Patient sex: F
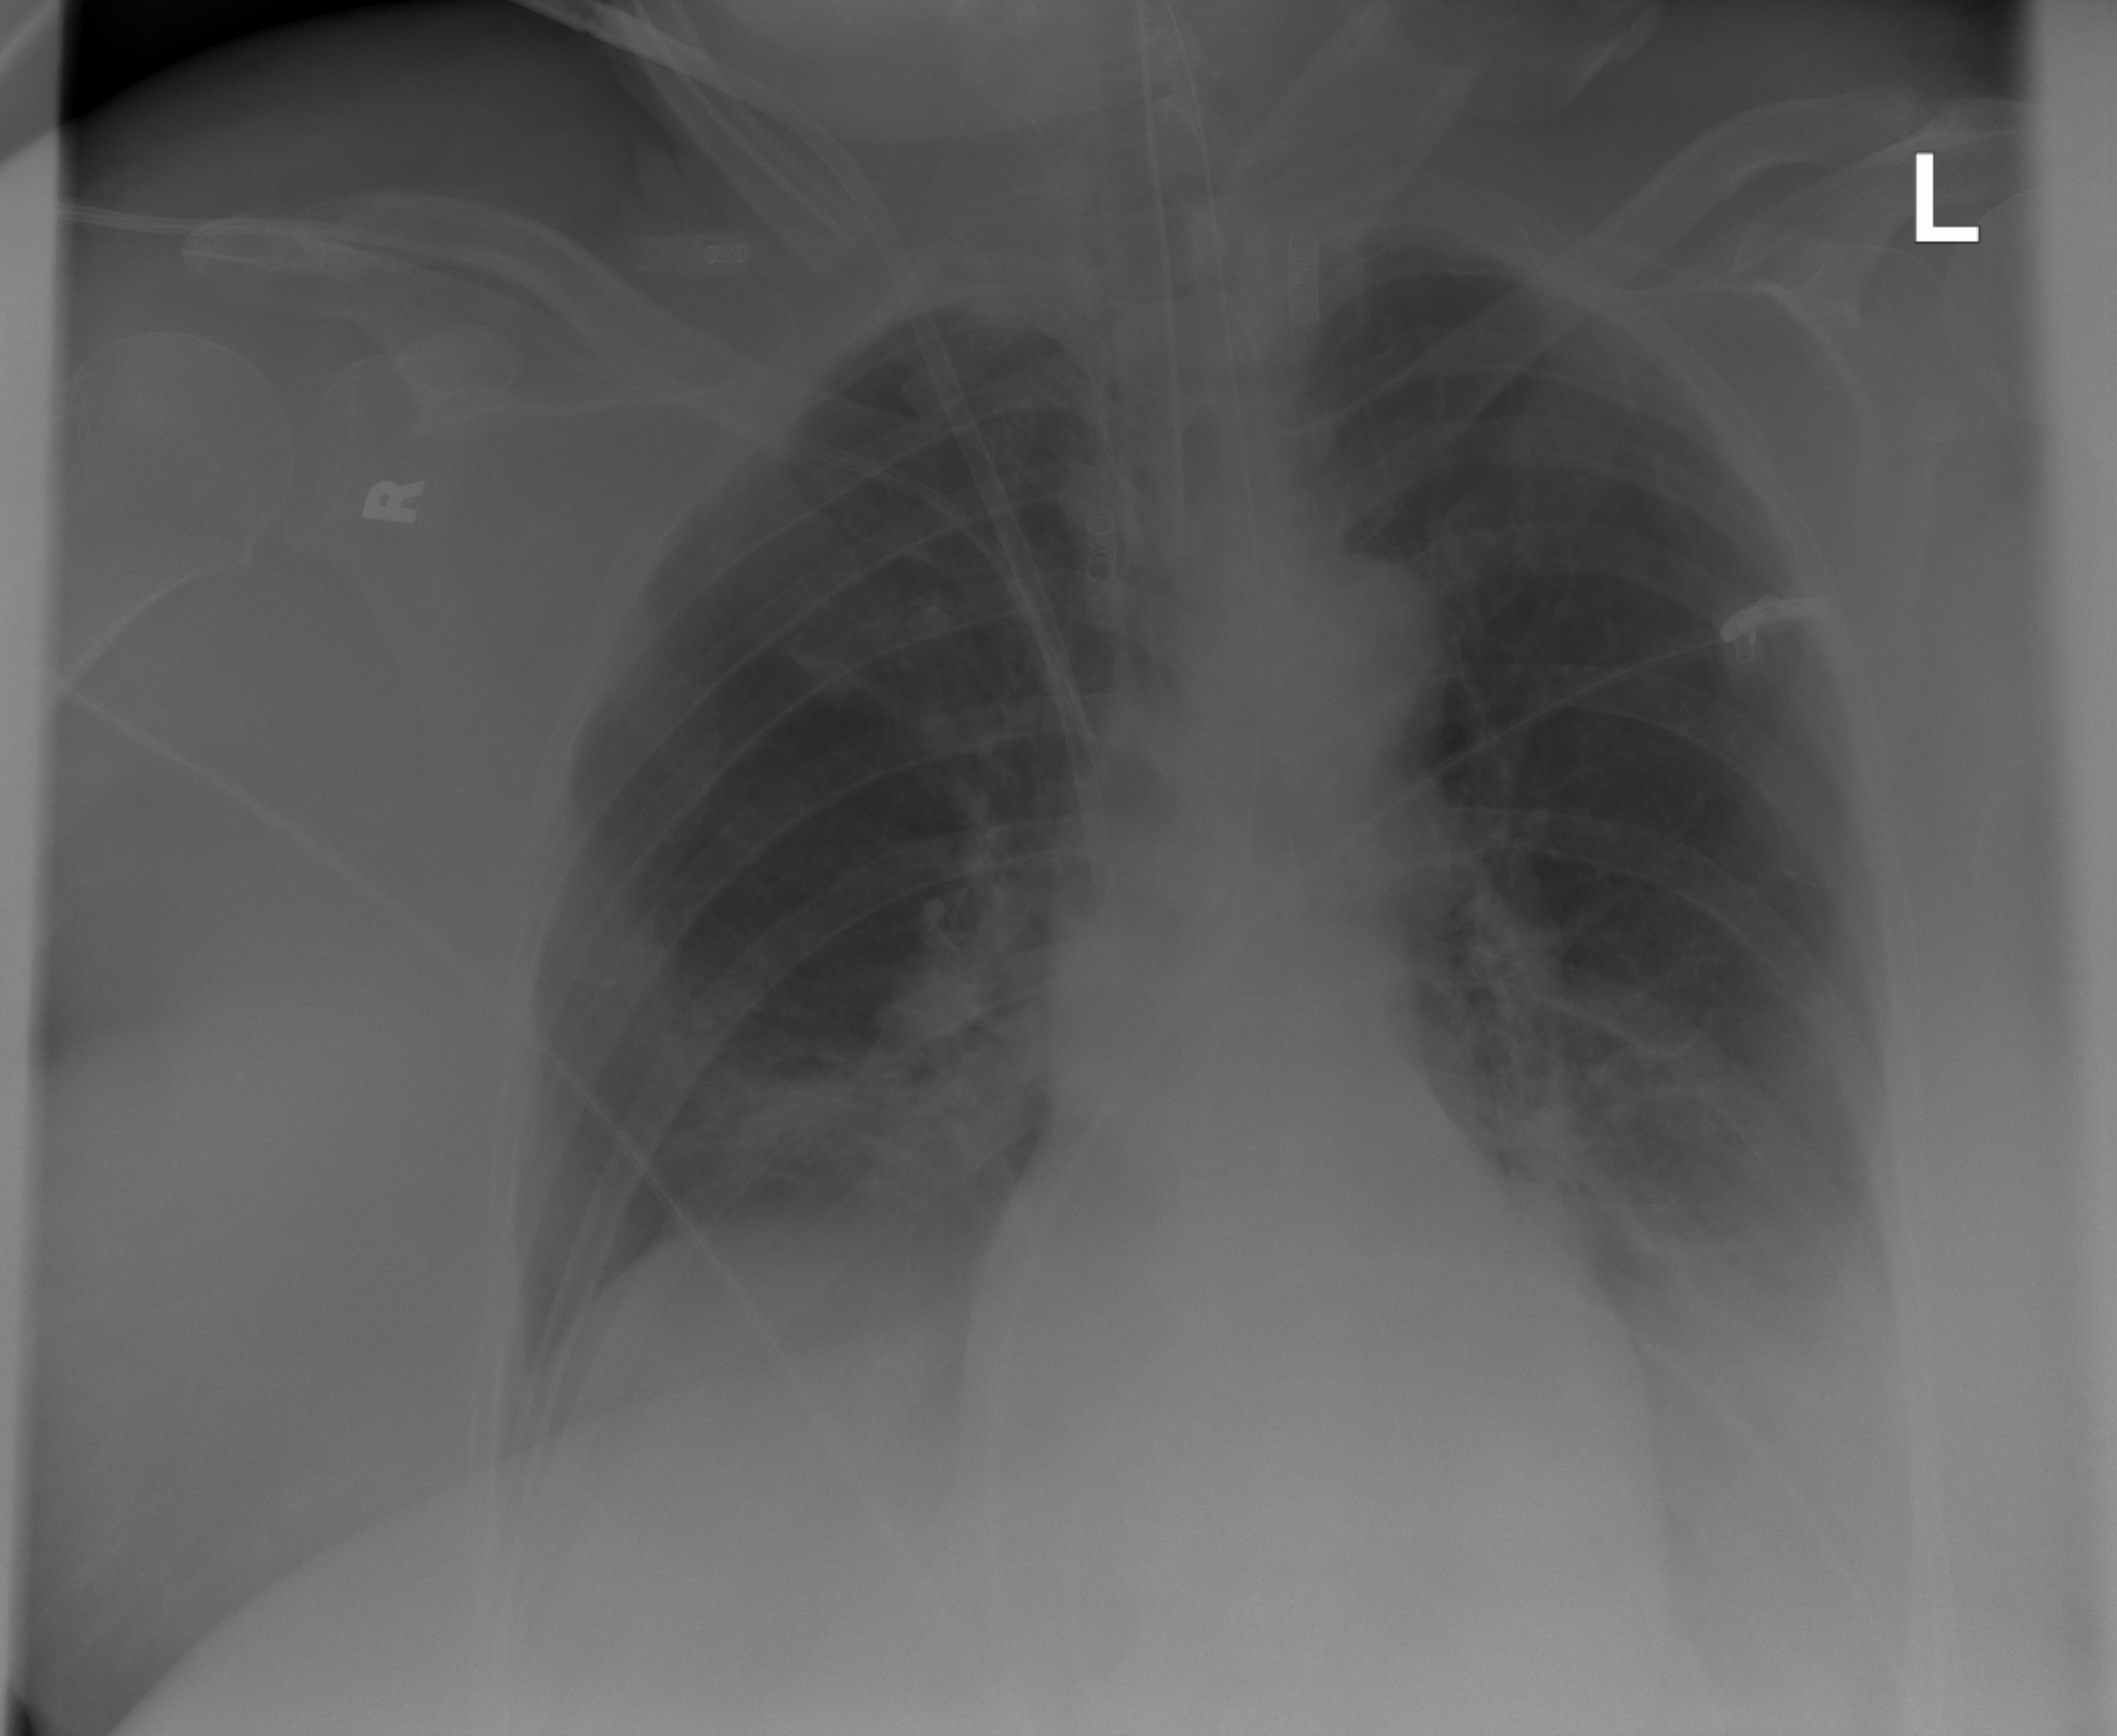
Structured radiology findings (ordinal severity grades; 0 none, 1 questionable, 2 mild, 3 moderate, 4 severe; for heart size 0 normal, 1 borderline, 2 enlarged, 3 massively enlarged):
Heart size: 0
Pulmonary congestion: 0
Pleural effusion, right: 2
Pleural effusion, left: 3
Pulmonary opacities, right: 0
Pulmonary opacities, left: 0
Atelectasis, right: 2
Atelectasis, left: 2